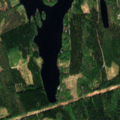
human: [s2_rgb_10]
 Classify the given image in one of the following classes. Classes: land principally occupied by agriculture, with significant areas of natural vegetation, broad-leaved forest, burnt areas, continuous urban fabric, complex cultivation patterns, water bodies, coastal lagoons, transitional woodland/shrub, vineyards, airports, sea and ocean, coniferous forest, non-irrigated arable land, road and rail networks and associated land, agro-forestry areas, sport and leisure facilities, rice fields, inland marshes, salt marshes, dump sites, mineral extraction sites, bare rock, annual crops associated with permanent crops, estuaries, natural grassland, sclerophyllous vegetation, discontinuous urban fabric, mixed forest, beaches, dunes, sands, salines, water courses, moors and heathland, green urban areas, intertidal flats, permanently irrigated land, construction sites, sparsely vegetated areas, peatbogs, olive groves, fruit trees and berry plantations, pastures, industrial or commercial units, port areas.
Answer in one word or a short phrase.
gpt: coniferous forest, mixed forest, water bodies